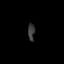
Tissue: prostate
Cell type: Fibroblasts
Senescence score: 0.7805
Nuclear area (px): 109
Mean DAPI intensity: 59.229